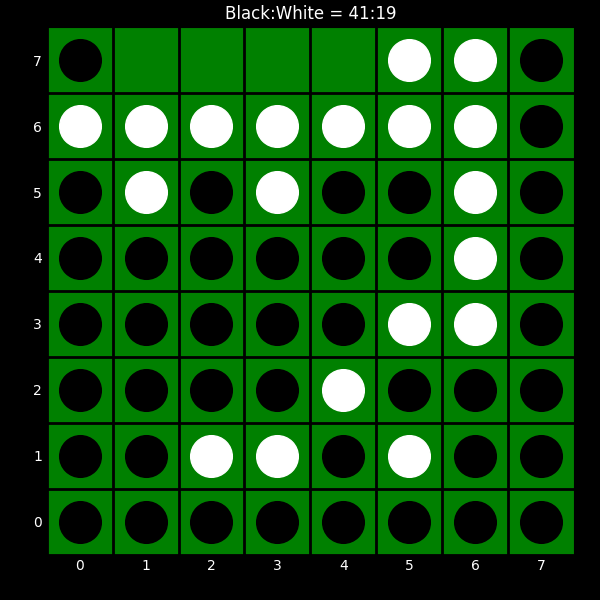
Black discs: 41
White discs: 19